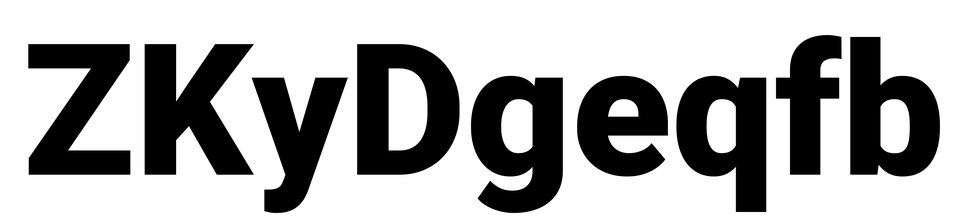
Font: Roboto_Black